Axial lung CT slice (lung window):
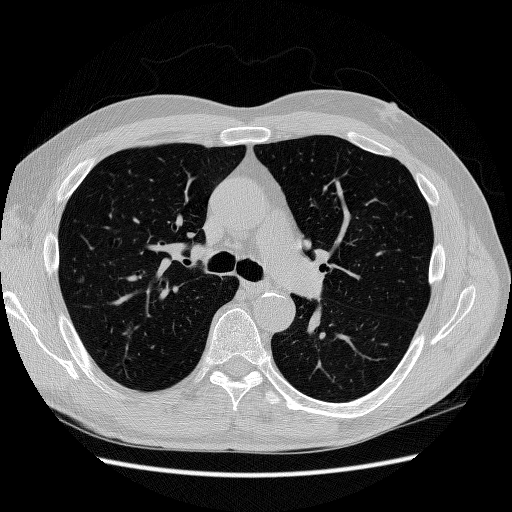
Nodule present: no